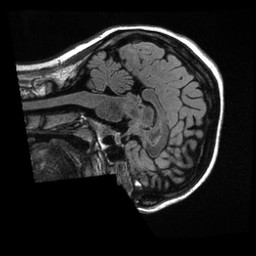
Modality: T1w
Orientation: sagittal
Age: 19
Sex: female